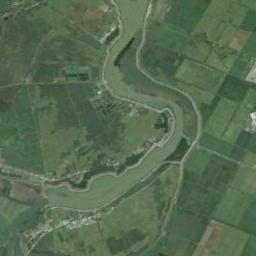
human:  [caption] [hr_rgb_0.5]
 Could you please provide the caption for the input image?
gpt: The green river goes through the farmland .

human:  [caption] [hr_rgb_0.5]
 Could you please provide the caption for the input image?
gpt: A curved, S-shaped, Light green river with green and tan mixed fields on both sides of the bank, With buildings .

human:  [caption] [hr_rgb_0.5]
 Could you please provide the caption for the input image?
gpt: The river goes through green farmland .

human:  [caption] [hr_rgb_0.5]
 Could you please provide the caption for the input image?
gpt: There are many neat places beside the river .

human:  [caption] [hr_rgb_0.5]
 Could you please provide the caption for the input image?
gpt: There are many green farmlands near the river .